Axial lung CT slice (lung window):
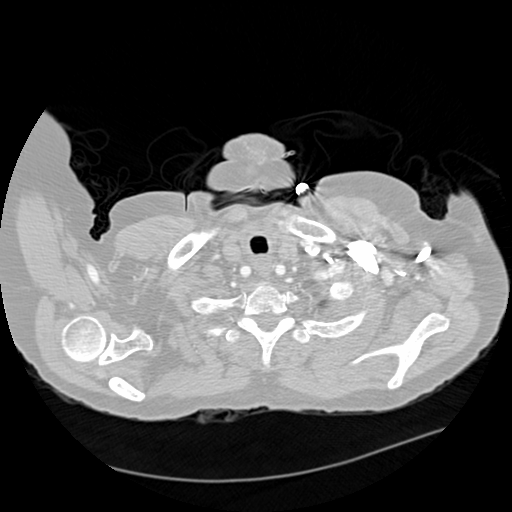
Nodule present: no